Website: home-depot
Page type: customer-info-address
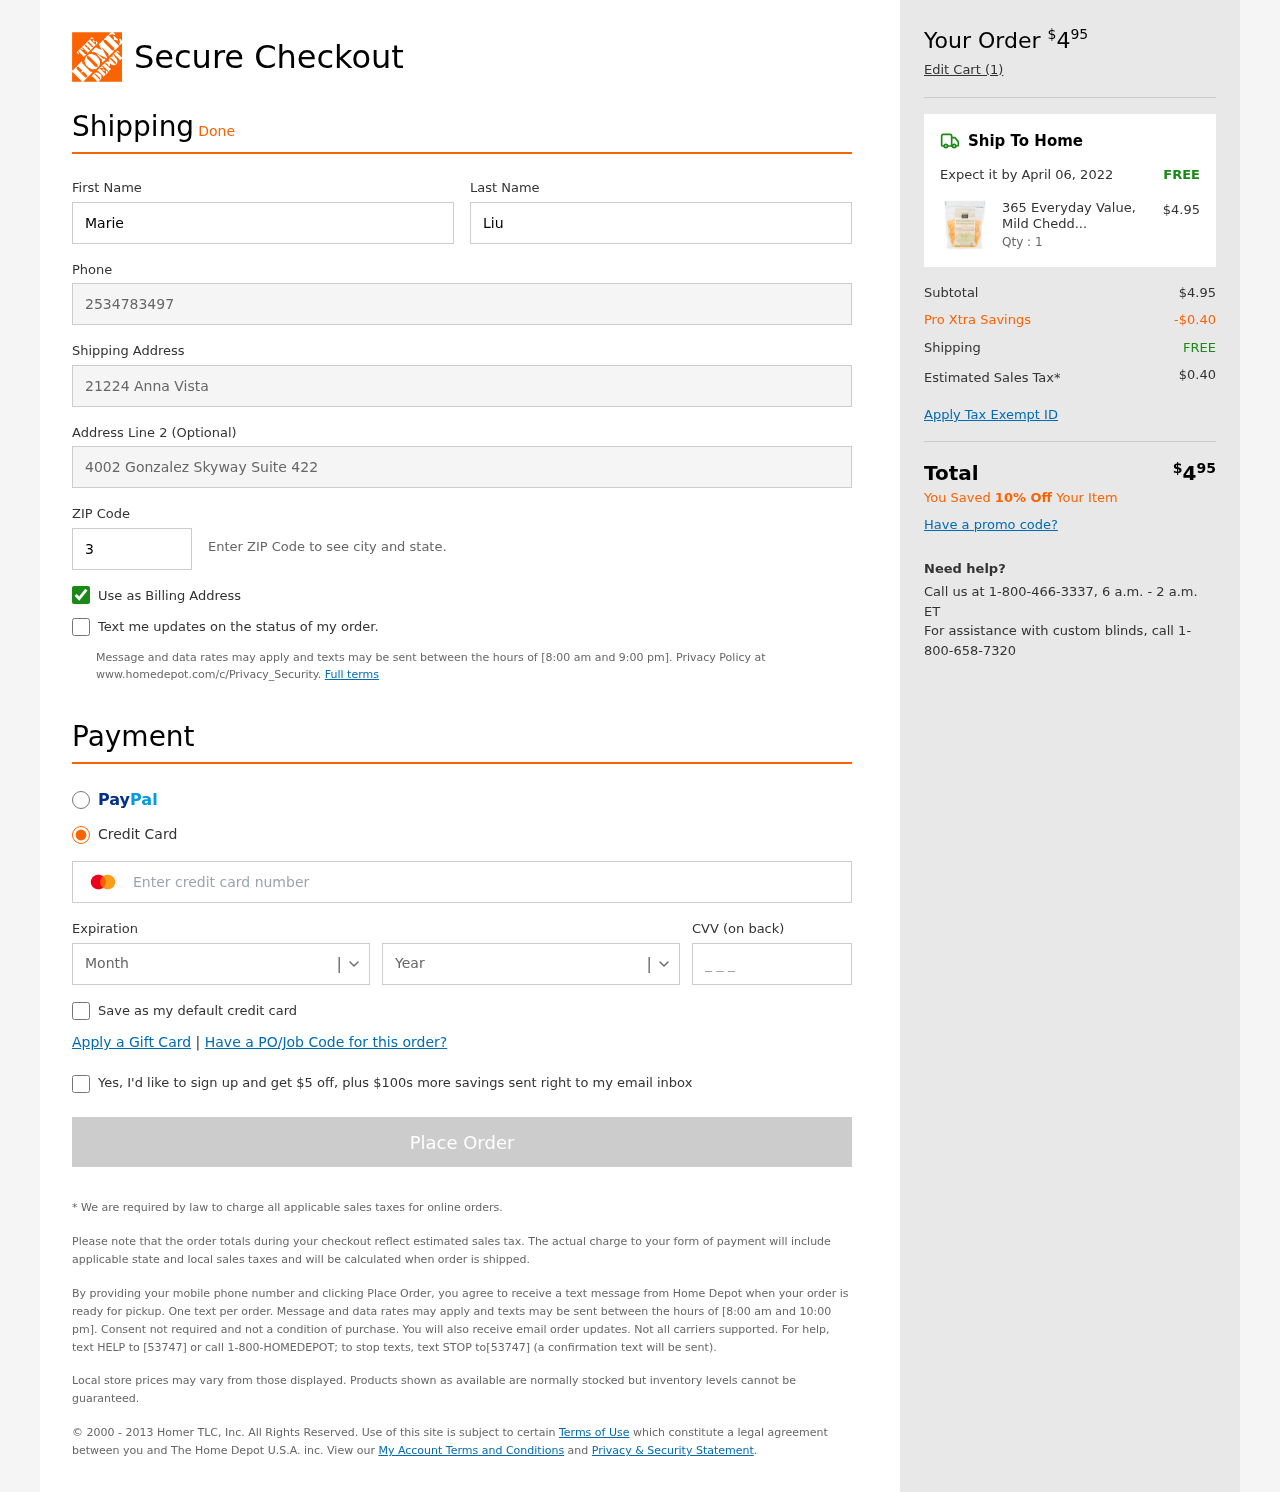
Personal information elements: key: PII_CARD_CVV
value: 657
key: PII_CARD_EXPIRY_MONTH
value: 11
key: PII_CARD_EXPIRY_YEAR
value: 29
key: PII_CARD_NUMBER
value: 2603 9707 0395 7655
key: PII_FIRSTNAME
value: Marie
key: PII_LASTNAME
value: Liu
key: PII_PHONE
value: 2534783497
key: PII_POSTCODE
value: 32708
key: PII_STREET
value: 21224 Anna Vista
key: PII_STREET2
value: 4002 Gonzalez Skyway Suite 422
Product elements: key: PRODUCT1_NAME
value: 365 Everyday Value, Mild Cheddar & Monterey Jack Cheese, Shredded, 12 oz
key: PRODUCT1_PRICE
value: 4.95
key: PRODUCT1_QUANTITY
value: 1
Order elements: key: ORDER_TOTAL
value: $495
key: ORDER_NUM_ITEMS
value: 1
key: ORDER_DELIVERY_DATE
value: April 06, 2022
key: ORDER_SHIPPING_COST
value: FREE
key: ORDER_SUBTOTAL
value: $4.95
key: ORDER_DISCOUNT
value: -$0.40
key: ORDER_SHIPPING_COST2
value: FREE
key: ORDER_TAX
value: $0.40
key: ORDER_TOTAL2
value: $495
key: ORDER_SAVINGS_MESSAGE
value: You Saved 10% Off Your Item